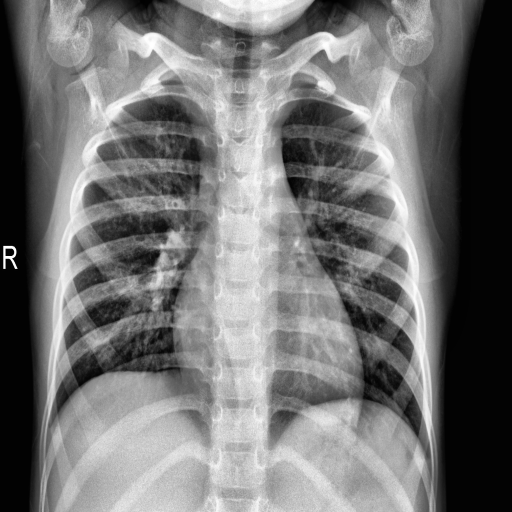
Finding: NORMAL